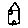
Label: house